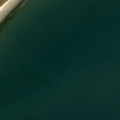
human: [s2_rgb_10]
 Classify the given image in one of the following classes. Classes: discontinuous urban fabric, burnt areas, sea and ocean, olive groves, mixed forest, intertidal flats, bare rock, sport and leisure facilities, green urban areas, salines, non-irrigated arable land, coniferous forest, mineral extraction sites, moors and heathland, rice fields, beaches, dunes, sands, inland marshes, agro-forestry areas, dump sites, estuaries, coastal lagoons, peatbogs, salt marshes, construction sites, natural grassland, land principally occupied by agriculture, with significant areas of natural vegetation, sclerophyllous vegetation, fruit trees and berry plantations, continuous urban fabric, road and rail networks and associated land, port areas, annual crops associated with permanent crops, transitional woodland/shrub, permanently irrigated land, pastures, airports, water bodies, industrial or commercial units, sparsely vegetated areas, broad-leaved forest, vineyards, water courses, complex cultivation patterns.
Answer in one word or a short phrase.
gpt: beaches, dunes, sands, intertidal flats, sea and ocean